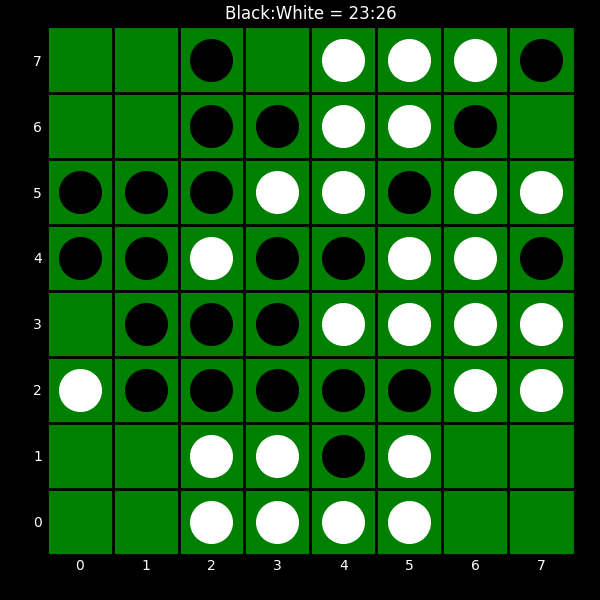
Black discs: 23
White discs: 26